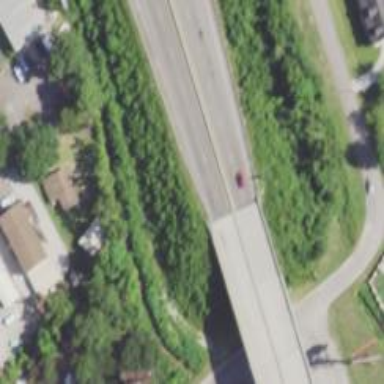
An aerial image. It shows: Bridge over trunk highway expressway.